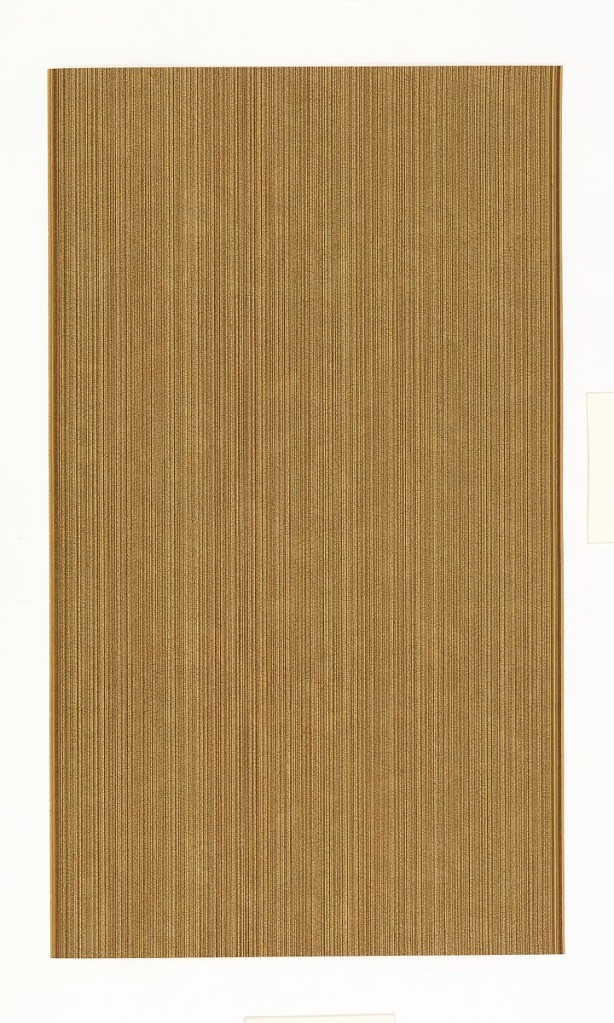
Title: Sidewall
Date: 1880–1920
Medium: Machine-printed
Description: Very fine lined vertical stripes, printed in red, green, brown and mustard, overprinted with fine curly lines of white and tan, on off-white ground.